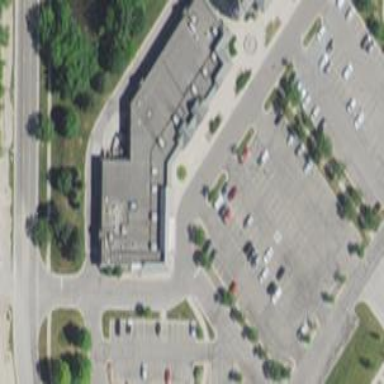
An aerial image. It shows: Healthcare clinic is depicted in the image.